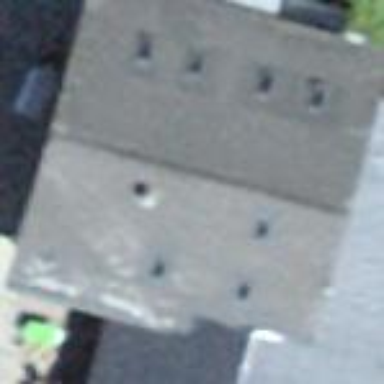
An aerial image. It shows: Restaurant in building.